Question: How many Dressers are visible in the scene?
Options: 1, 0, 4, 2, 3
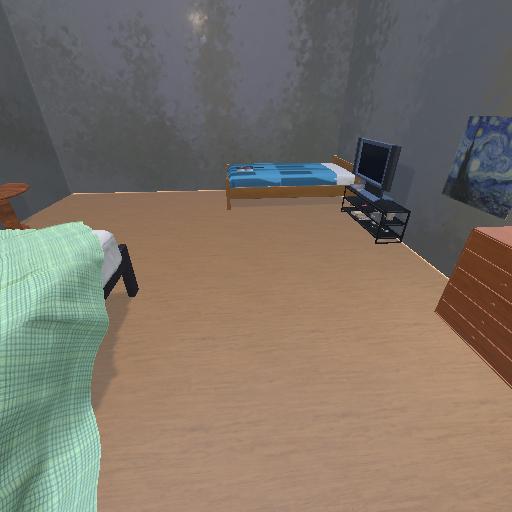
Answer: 1